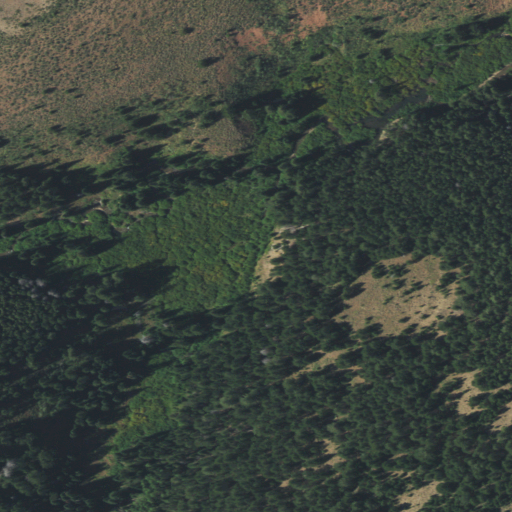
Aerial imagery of valley in Wyoming named Boney Canyon containing evergreen forest, shrub, woody wetlands, and herbaceous wetlands